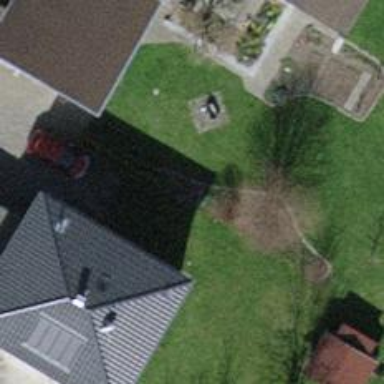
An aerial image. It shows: Hedge acting as barrier.